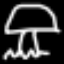
Label: mushroom